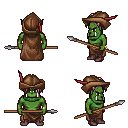
a pixel art fantasy rpg character, male body template, orc, green skin, brown cape, robe skirt, white blonde parted hairstyle, leather cap, bracelets, maroon shoes, spear, four views (front, back, left, right), 2x2 character sprite sheet, small pixel art, hard edges, no anti-aliasing